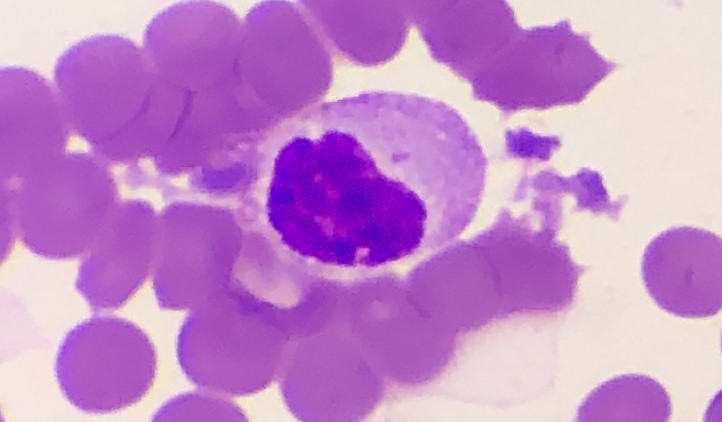
White blood cell type: Monocyte